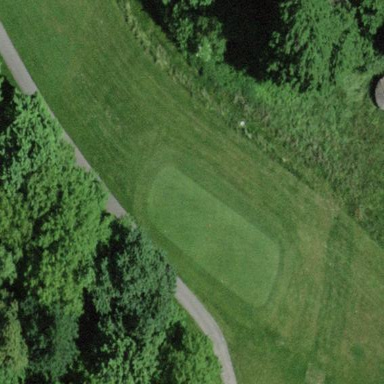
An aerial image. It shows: Golf tee on grassy land.